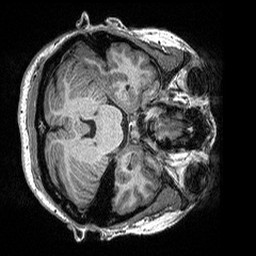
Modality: T1w
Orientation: axial
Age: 43
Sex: female
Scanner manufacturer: siemens
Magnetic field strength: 3 T
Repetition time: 2.3 s
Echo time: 0.00298 s